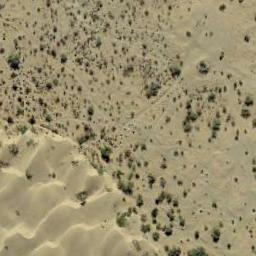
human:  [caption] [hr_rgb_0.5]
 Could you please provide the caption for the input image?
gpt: Only scattered weeds can be seen in this desert .

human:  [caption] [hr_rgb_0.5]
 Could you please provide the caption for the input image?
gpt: A lot of dense small chaparrals grow in the desert and some small sand dunes beside .

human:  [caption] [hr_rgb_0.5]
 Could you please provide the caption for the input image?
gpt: The chaparral is consist of sparse bushes .

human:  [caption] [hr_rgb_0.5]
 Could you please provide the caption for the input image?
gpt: Chaparral is sparsely distributed in the sand .

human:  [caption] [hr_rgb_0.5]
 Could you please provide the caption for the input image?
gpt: The plants in the chaparral are not evenly distributed .